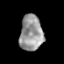
Tissue: prostate
Cell type: T cells
Senescence score: 0.3511
Nuclear area (px): 800
Mean DAPI intensity: 152.731